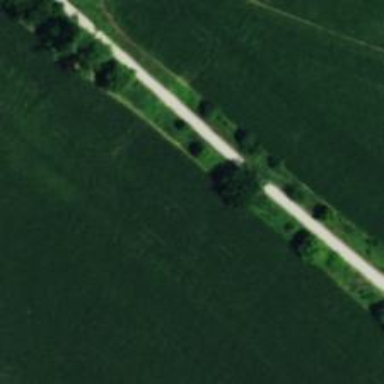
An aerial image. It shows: Abandoned railway path intersecting with footway road.